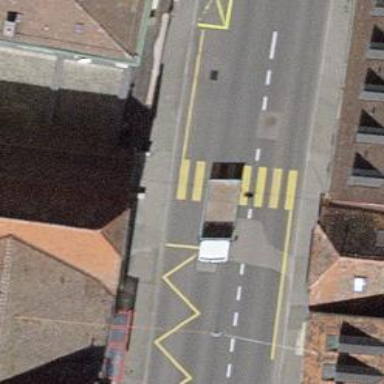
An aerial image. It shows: Marked crossing on the road.